Field crop: maize
Growth stage: 2
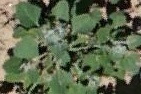
Species: chenopodium